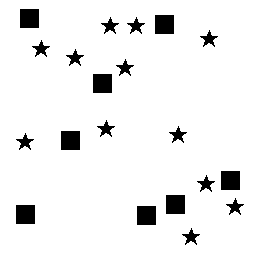
Squares: 8
Triangles: 0
Stars: 12
Total shapes: 20